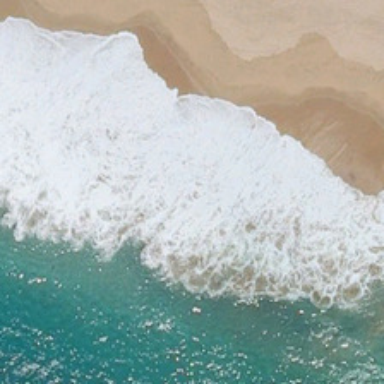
White waves are between green ocean and yellow beach .